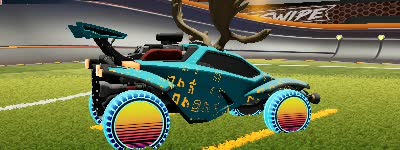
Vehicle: octane